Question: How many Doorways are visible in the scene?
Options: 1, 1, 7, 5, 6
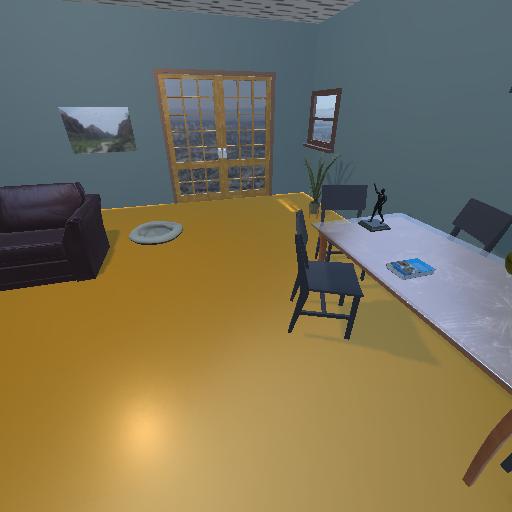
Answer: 1